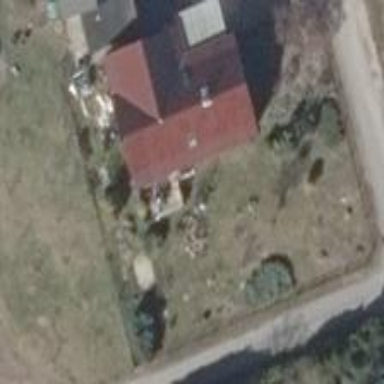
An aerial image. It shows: Detached building.